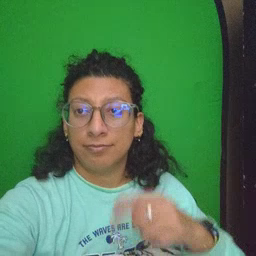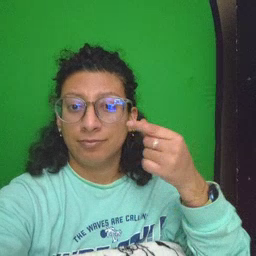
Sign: green